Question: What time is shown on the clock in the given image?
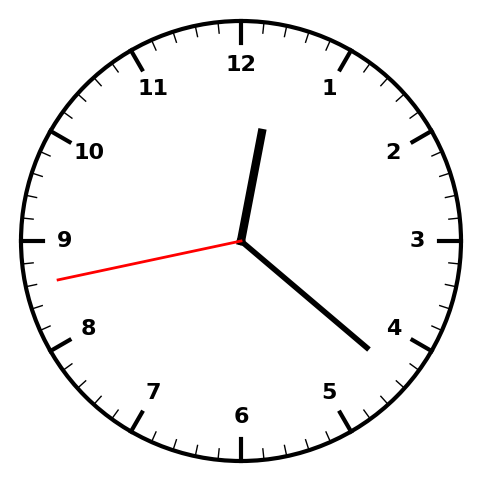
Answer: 12:21:43